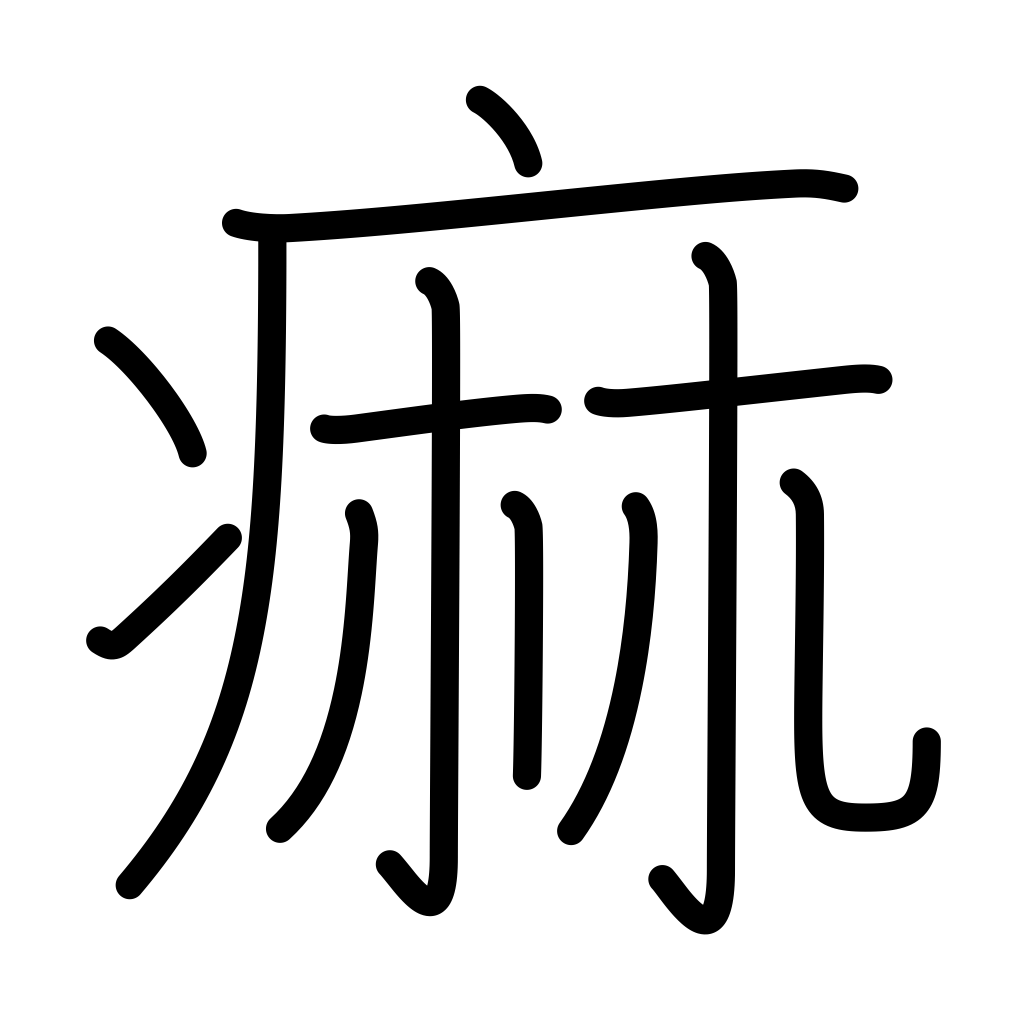
Meaning: measles, paralysis